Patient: sex M, age 57
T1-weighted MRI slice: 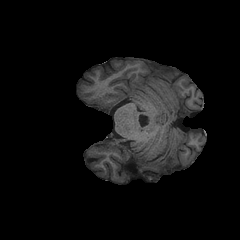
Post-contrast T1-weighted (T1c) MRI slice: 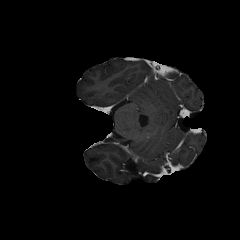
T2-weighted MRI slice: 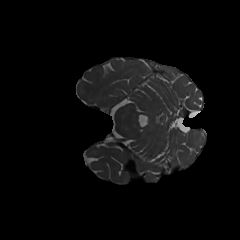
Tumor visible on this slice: no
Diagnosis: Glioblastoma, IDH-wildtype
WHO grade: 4